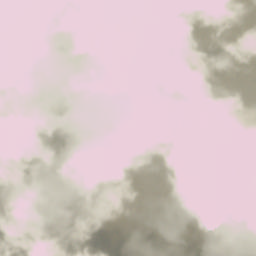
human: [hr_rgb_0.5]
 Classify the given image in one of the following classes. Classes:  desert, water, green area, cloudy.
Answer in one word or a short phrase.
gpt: cloudy